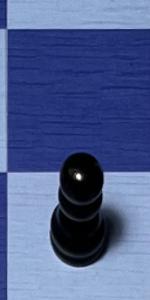
Label: Pawn_Black